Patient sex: M
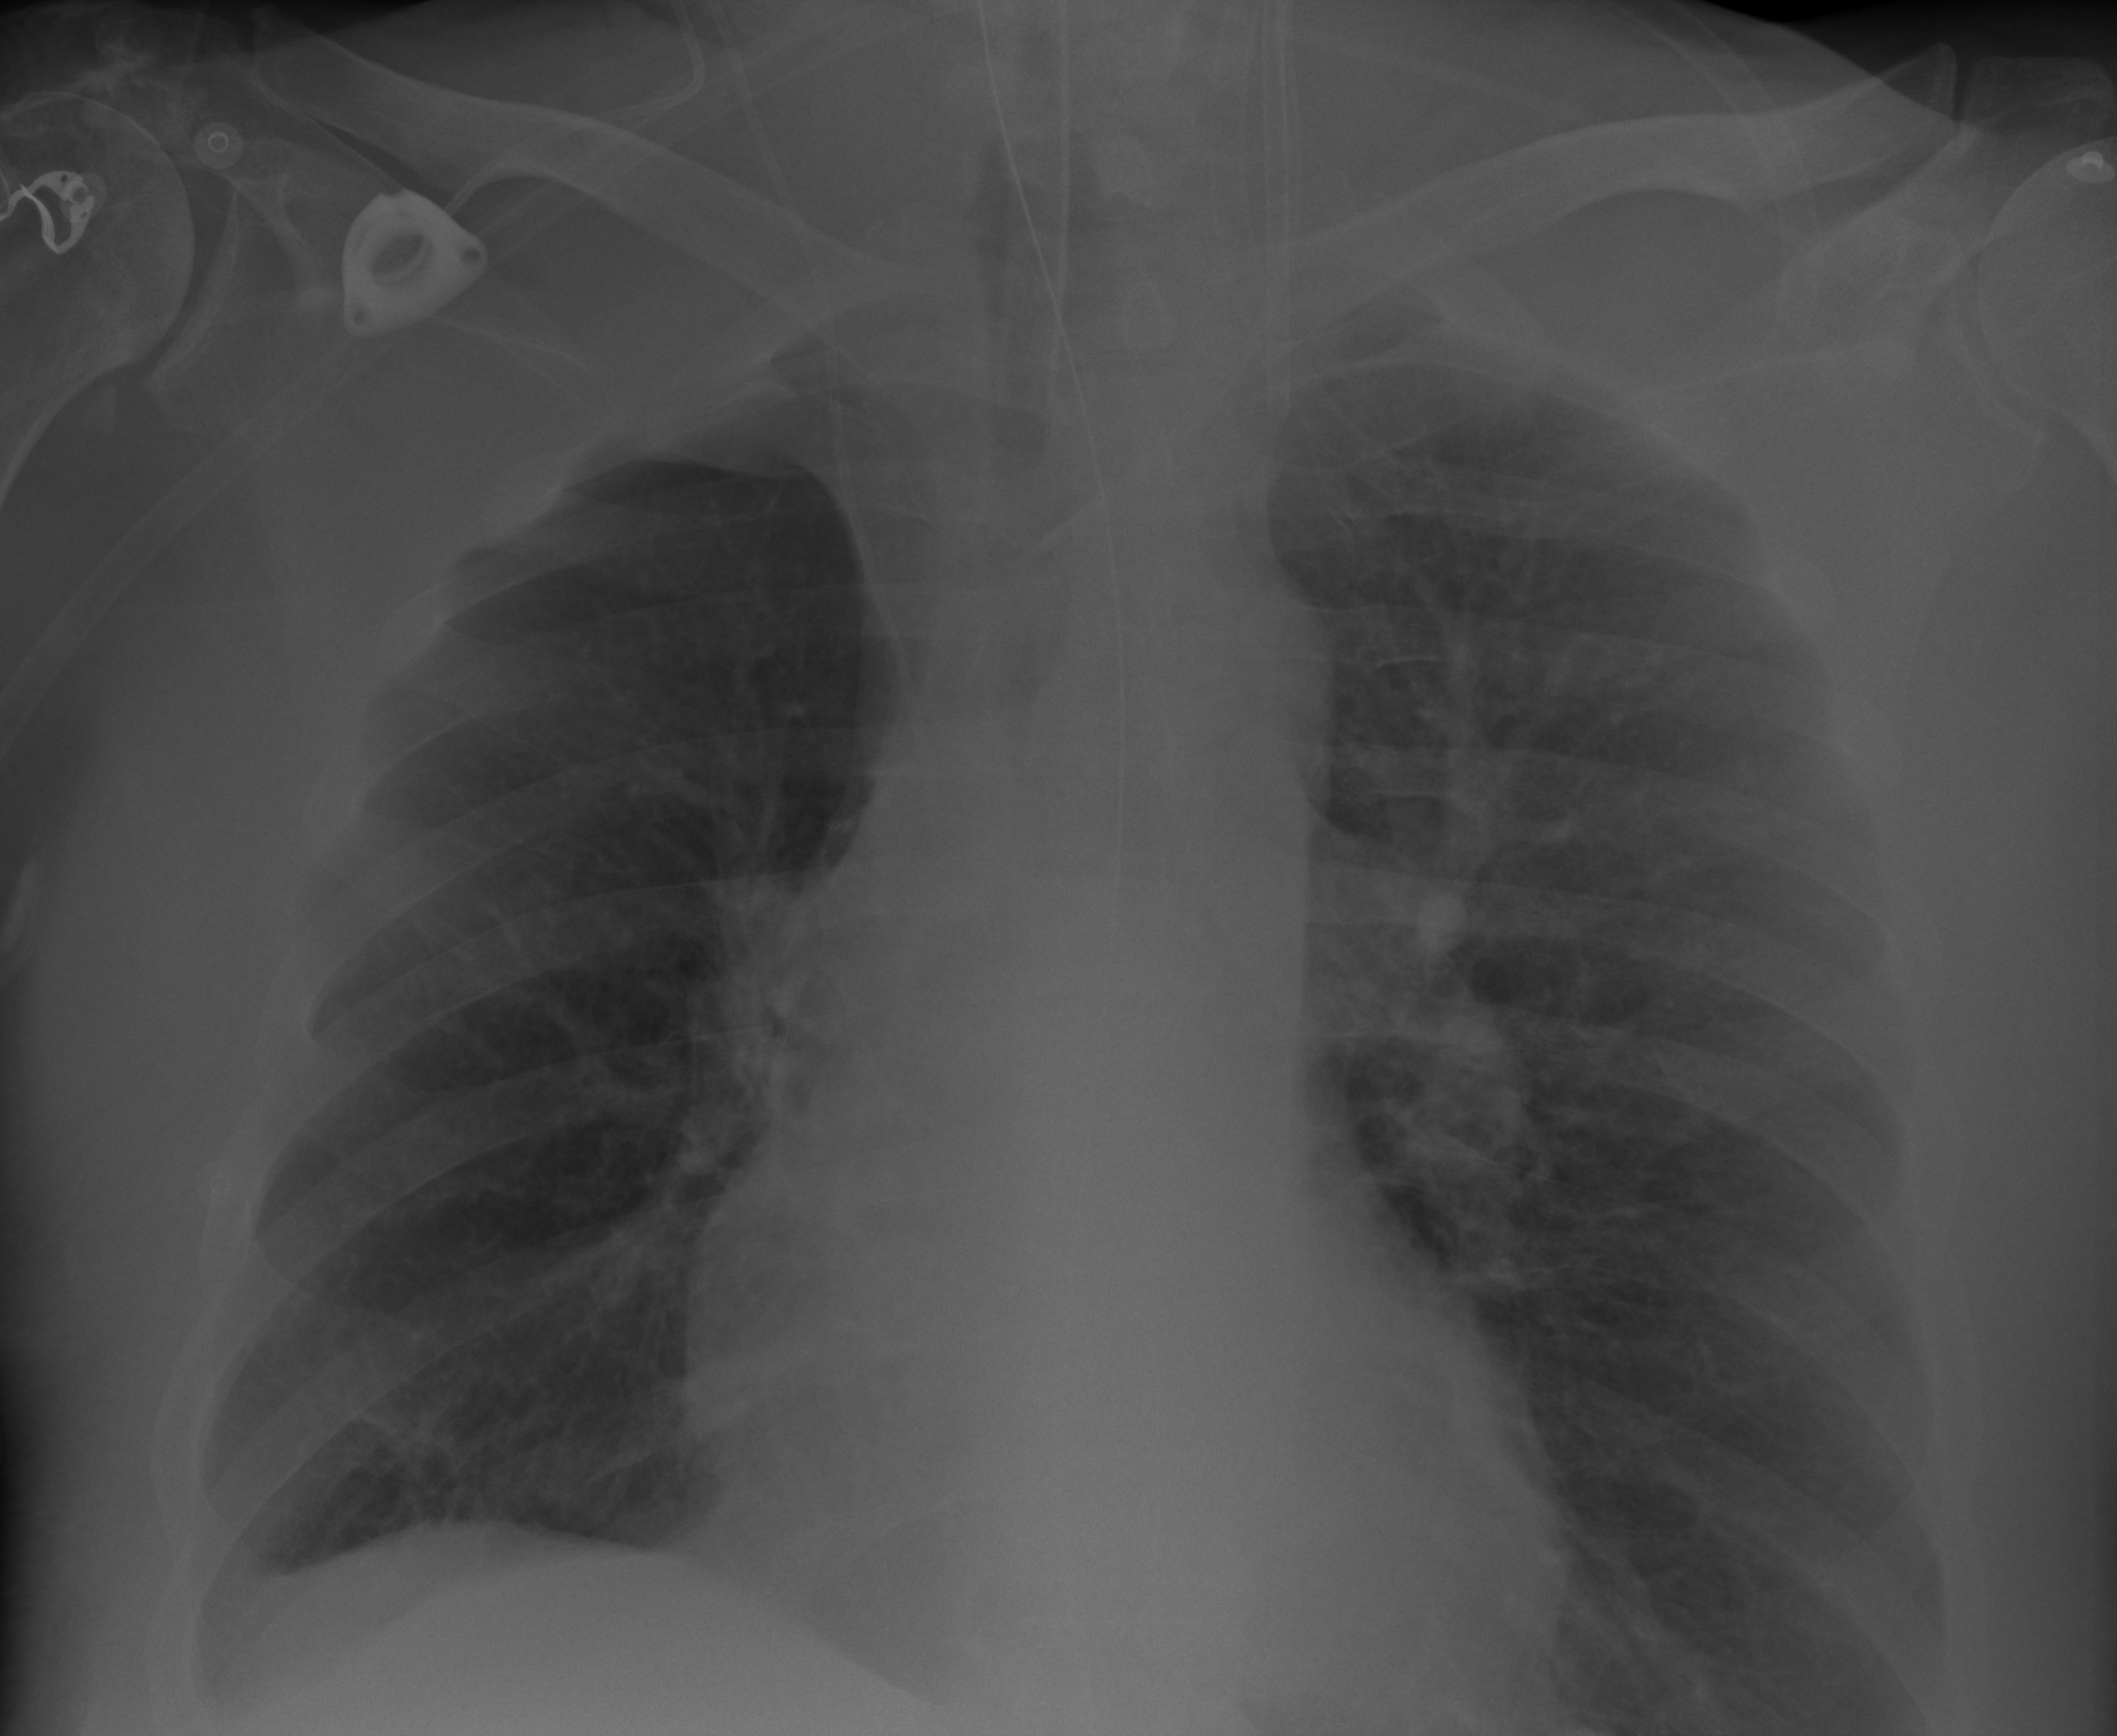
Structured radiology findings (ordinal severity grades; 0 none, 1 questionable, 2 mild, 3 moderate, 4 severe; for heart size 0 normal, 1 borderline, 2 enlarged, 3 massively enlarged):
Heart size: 1
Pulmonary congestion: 0
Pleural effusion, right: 2
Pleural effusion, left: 0
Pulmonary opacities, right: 0
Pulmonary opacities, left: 0
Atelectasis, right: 2
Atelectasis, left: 0